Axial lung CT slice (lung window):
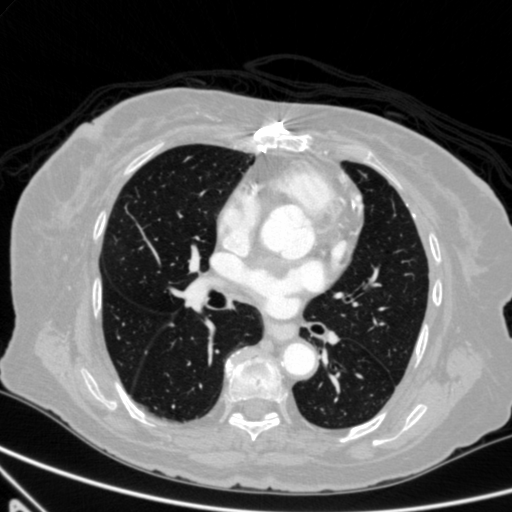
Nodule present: no